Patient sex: F
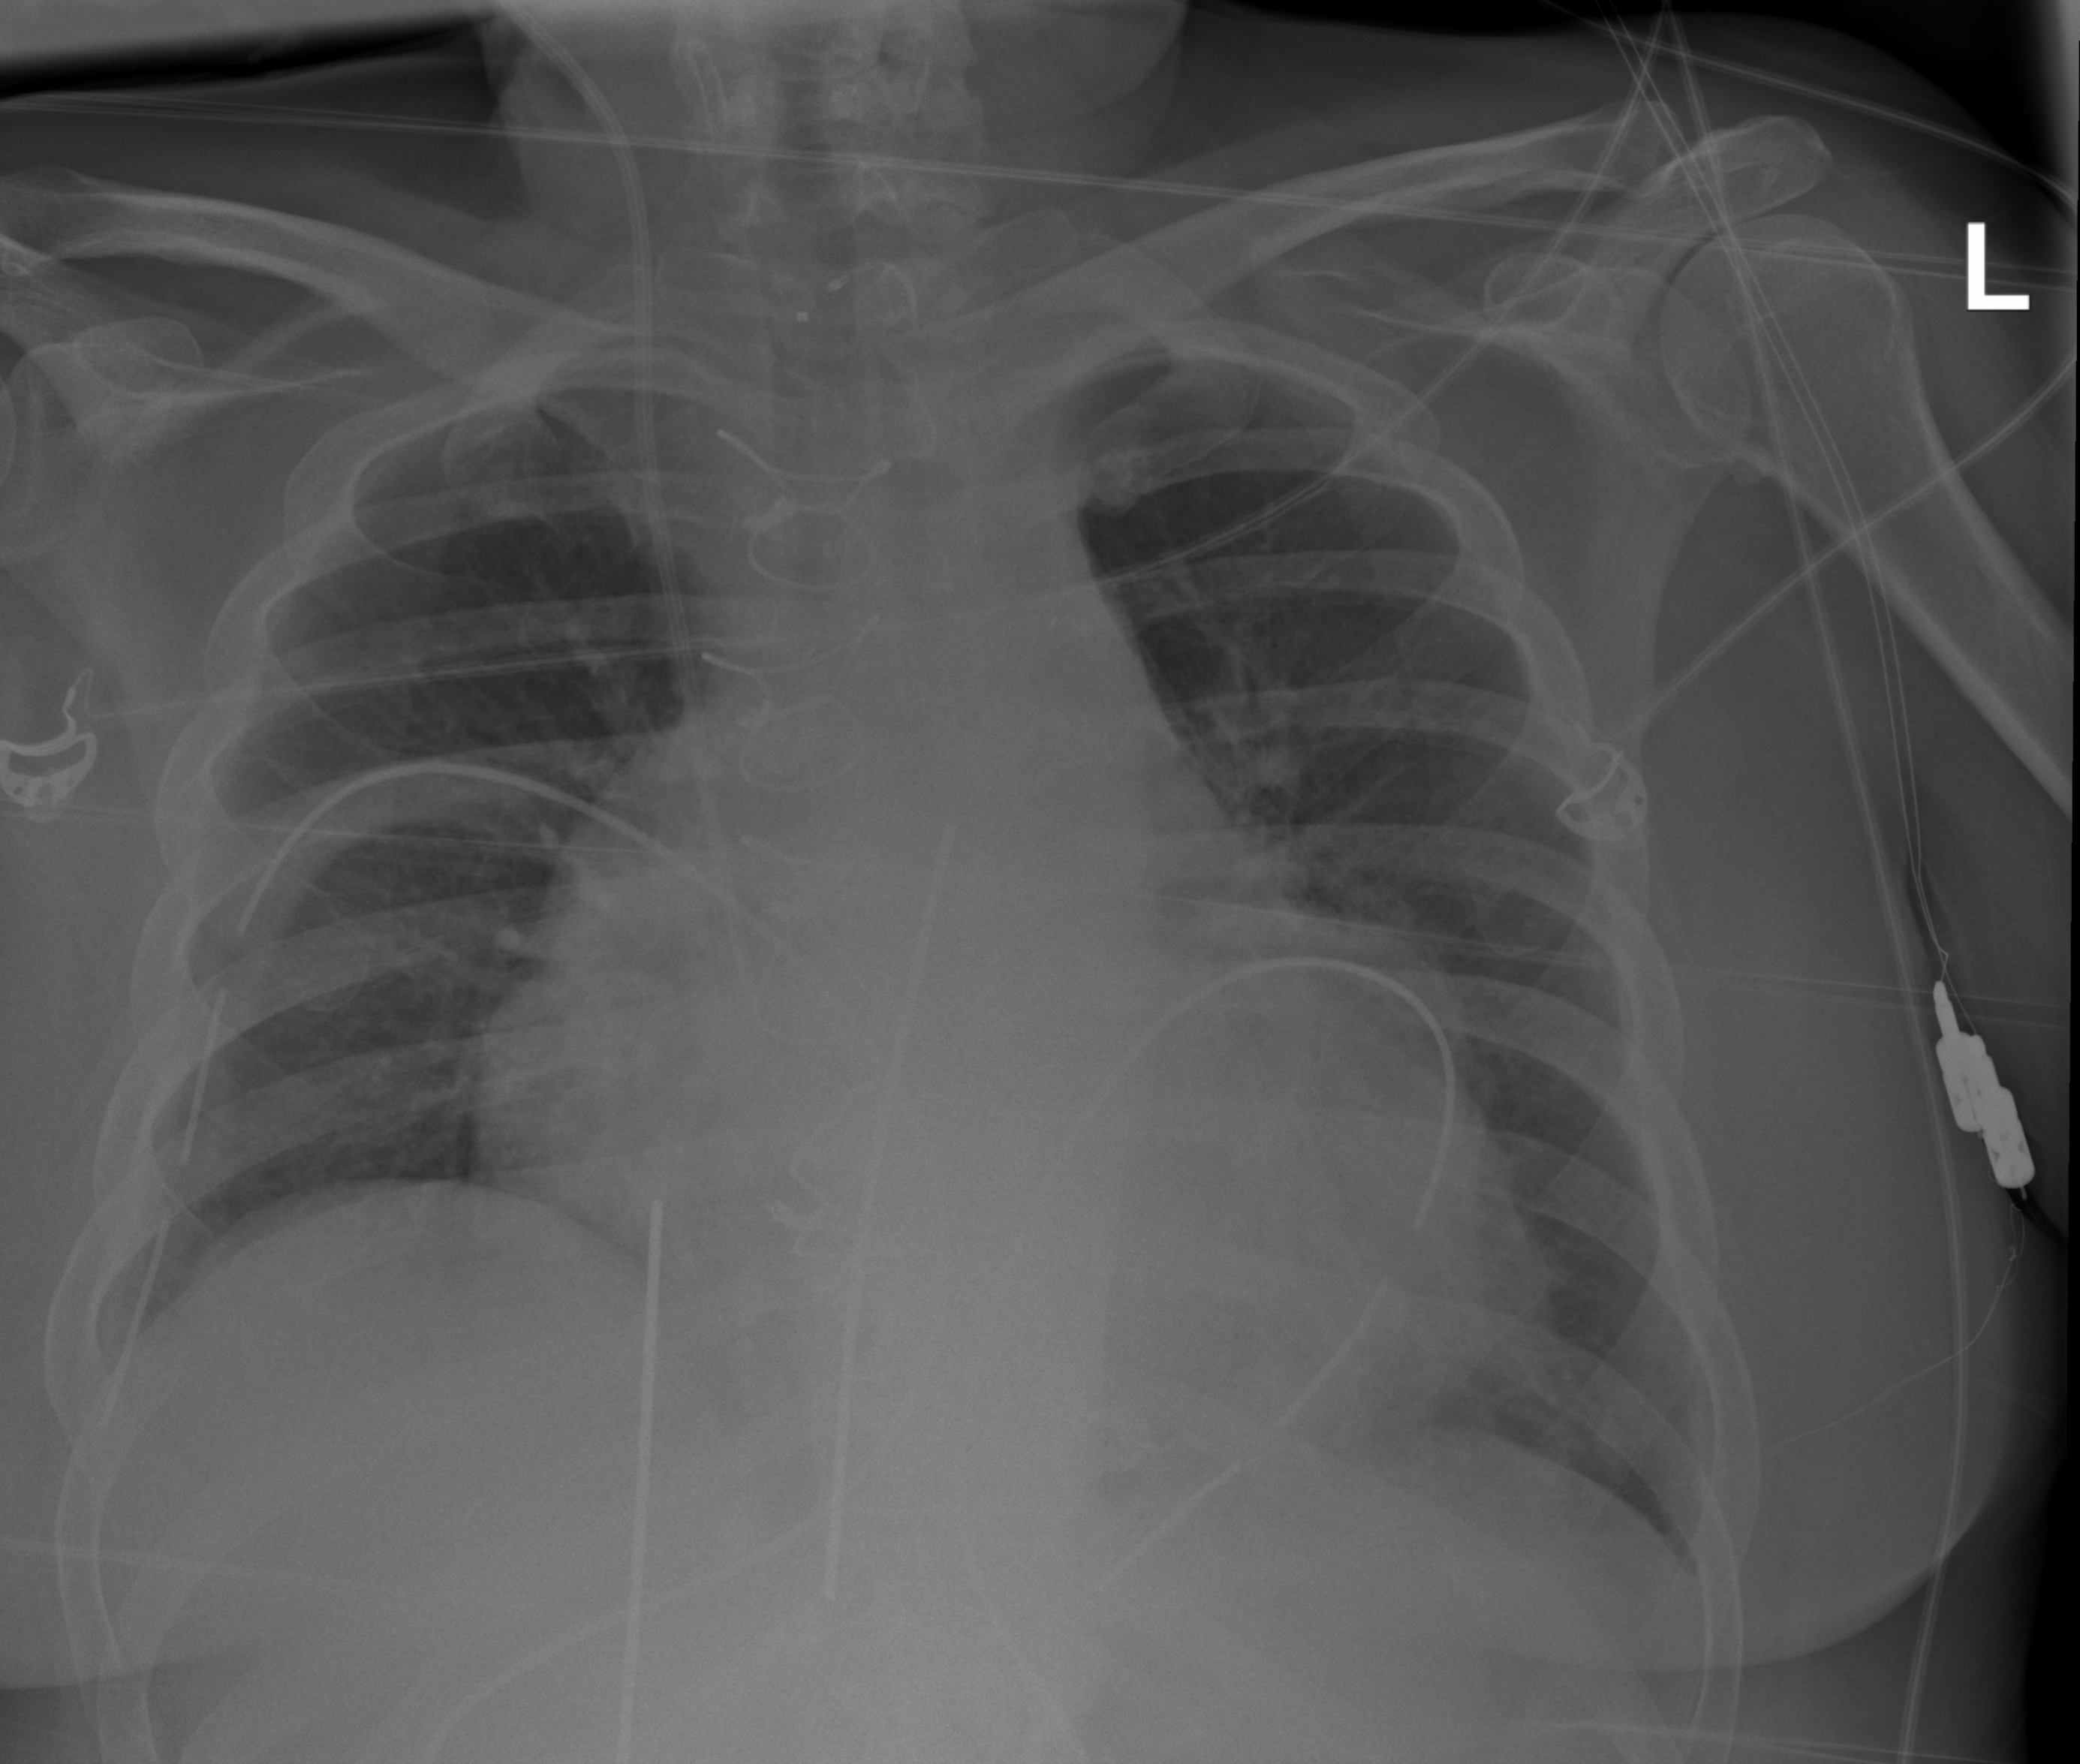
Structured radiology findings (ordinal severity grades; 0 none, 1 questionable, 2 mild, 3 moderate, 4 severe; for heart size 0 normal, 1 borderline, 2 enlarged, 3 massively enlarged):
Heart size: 2
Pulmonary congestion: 2
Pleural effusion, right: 0
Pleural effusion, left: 0
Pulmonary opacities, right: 0
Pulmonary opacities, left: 0
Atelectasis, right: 0
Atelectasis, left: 0